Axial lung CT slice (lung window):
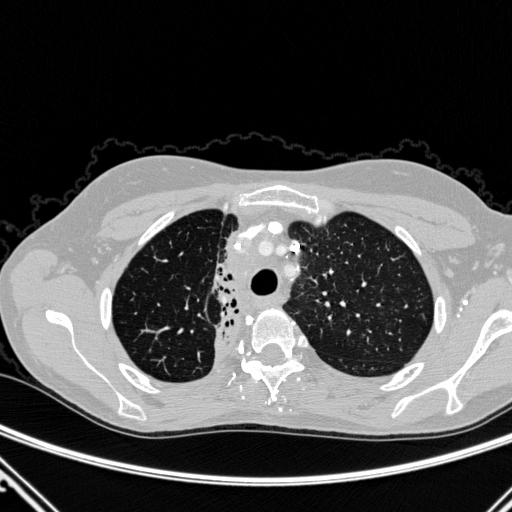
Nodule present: no